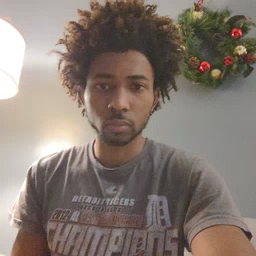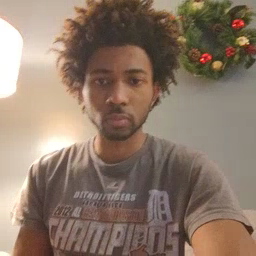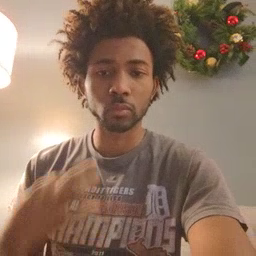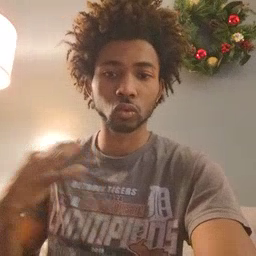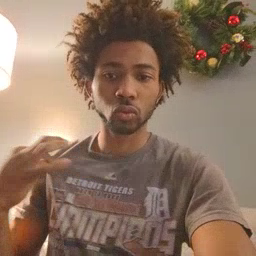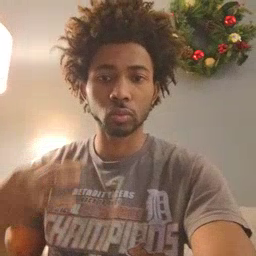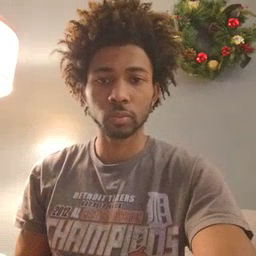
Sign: shirt